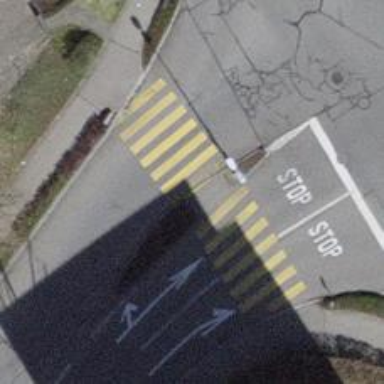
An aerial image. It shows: Marked footway crossing with visible markings.